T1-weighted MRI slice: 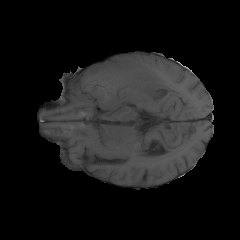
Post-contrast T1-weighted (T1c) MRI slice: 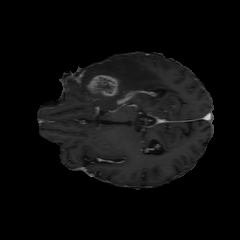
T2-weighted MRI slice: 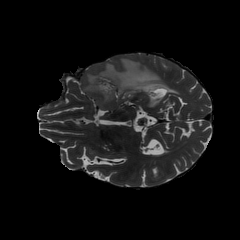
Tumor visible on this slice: yes